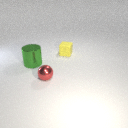
small red metal sphere to the left of small yellow rubber cube